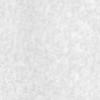
Label: no_change